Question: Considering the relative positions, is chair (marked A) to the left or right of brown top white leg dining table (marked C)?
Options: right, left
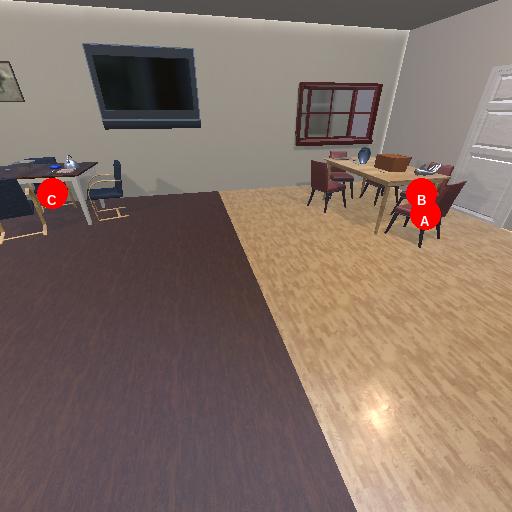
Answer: right